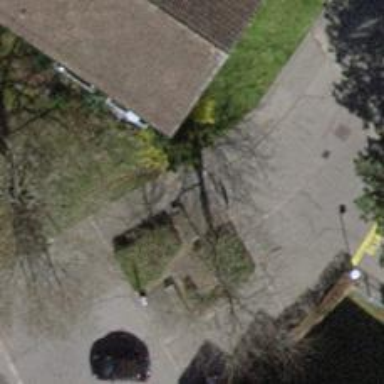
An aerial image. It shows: Bollard.